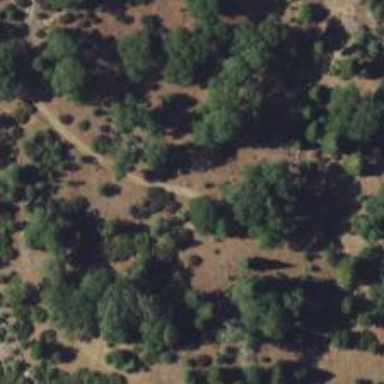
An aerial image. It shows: Path.